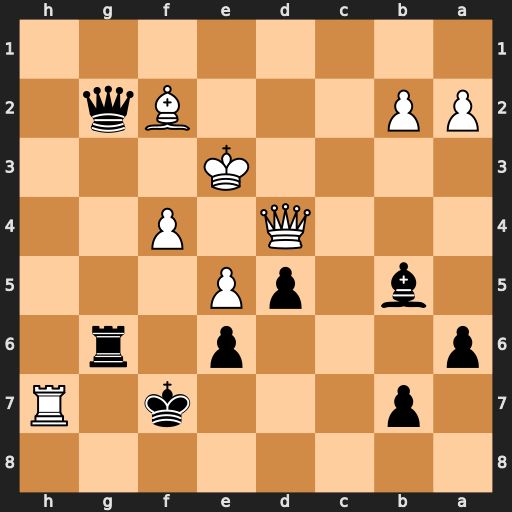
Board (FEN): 8/1p3k1R/p3p1r1/1b1pP3/3Q1P2/4K3/PP3Bq1/8
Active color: b
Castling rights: -
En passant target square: -
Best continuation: Kg8 Rxb7 Rg3+ Kd2 Rd3+